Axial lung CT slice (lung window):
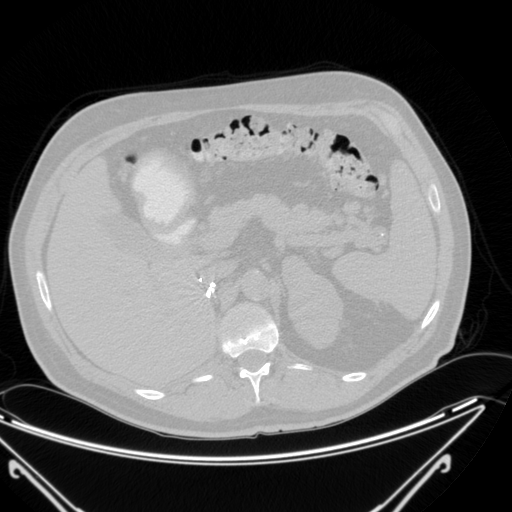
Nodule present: no